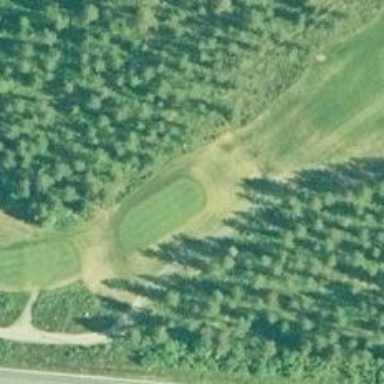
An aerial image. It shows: Golf tee.